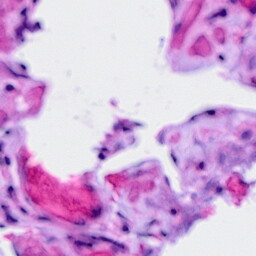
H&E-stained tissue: Ovarian